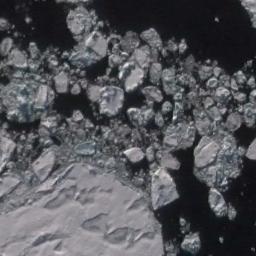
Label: sea_ice